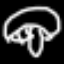
Label: mushroom